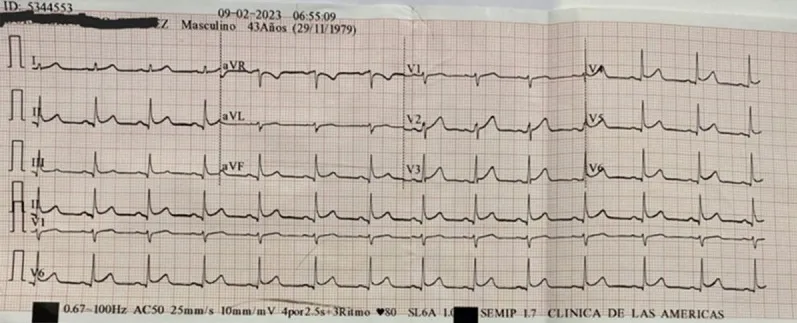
Electrocardiogram with ST segment elevation.
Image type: electrography (ekg)